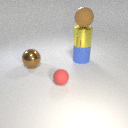
large blue rubber cylinder behind large brown metal sphere